Field crop: maize
Growth stage: 2
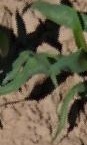
Species: maize